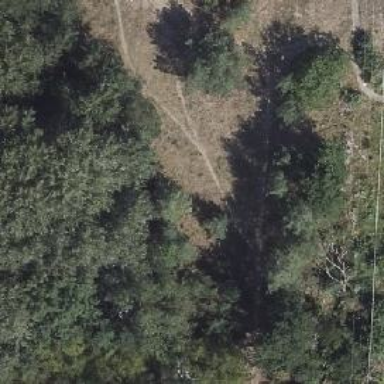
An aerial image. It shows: Dirt path.